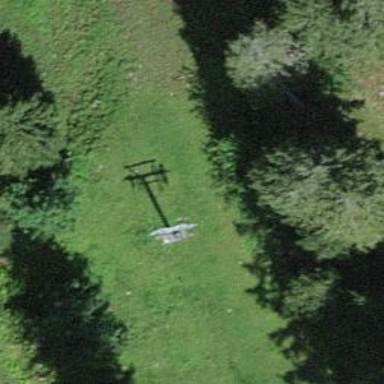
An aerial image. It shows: Pylon used for aerialway.